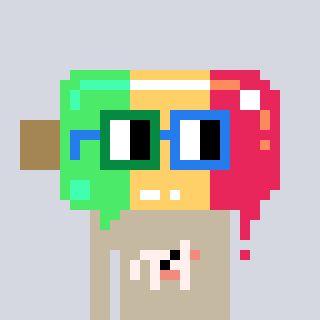
a pixel art character with square green and blue glasses, a icepop-shaped head and a bege-colored body on a cool background